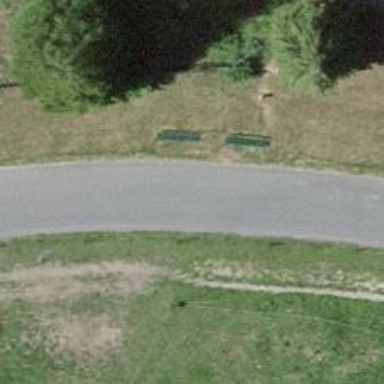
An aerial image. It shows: Bench for seating.